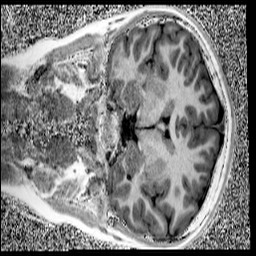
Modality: UNIT1
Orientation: coronal
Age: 12
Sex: male
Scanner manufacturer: siemens
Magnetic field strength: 3 T
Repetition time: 4 s
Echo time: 0.00299 s